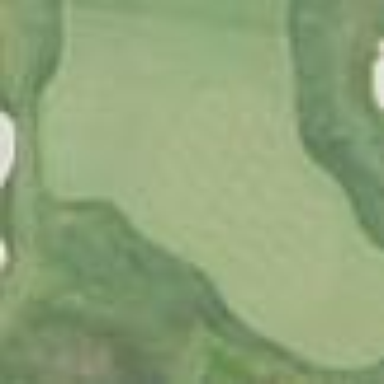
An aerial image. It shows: Picturesque green golfing area with grass land use.